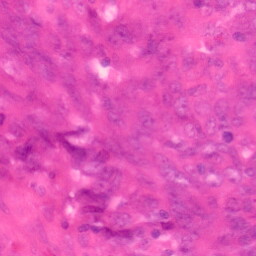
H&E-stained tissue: Colon